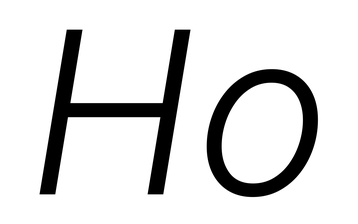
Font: Inter-Italic_Light_Italic